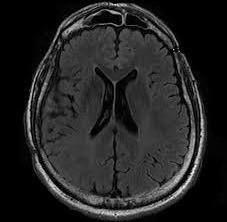
Label: notumor